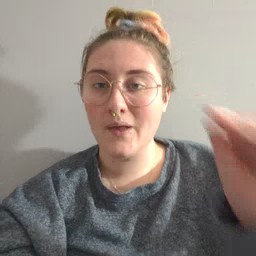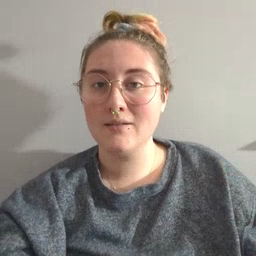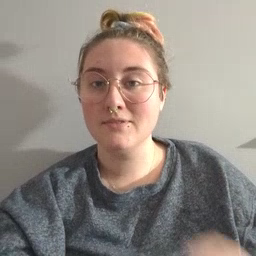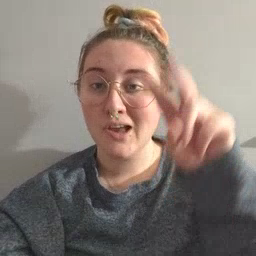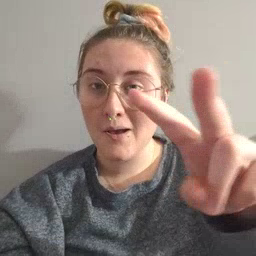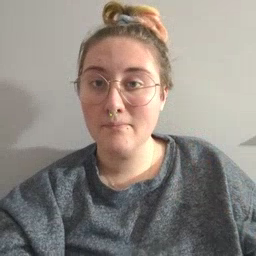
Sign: jump